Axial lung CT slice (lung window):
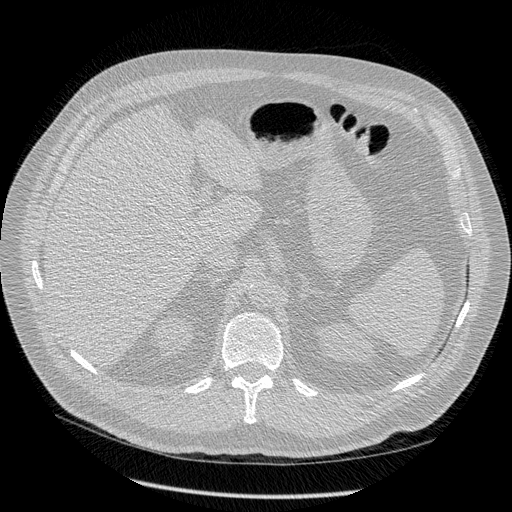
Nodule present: no